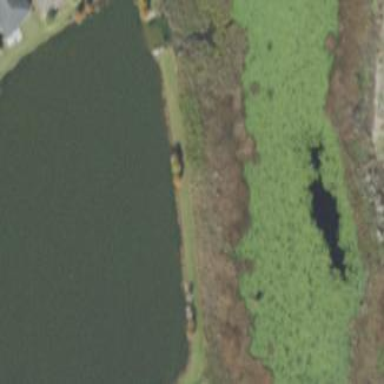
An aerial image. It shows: Pond surrounded by natural water.